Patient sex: M
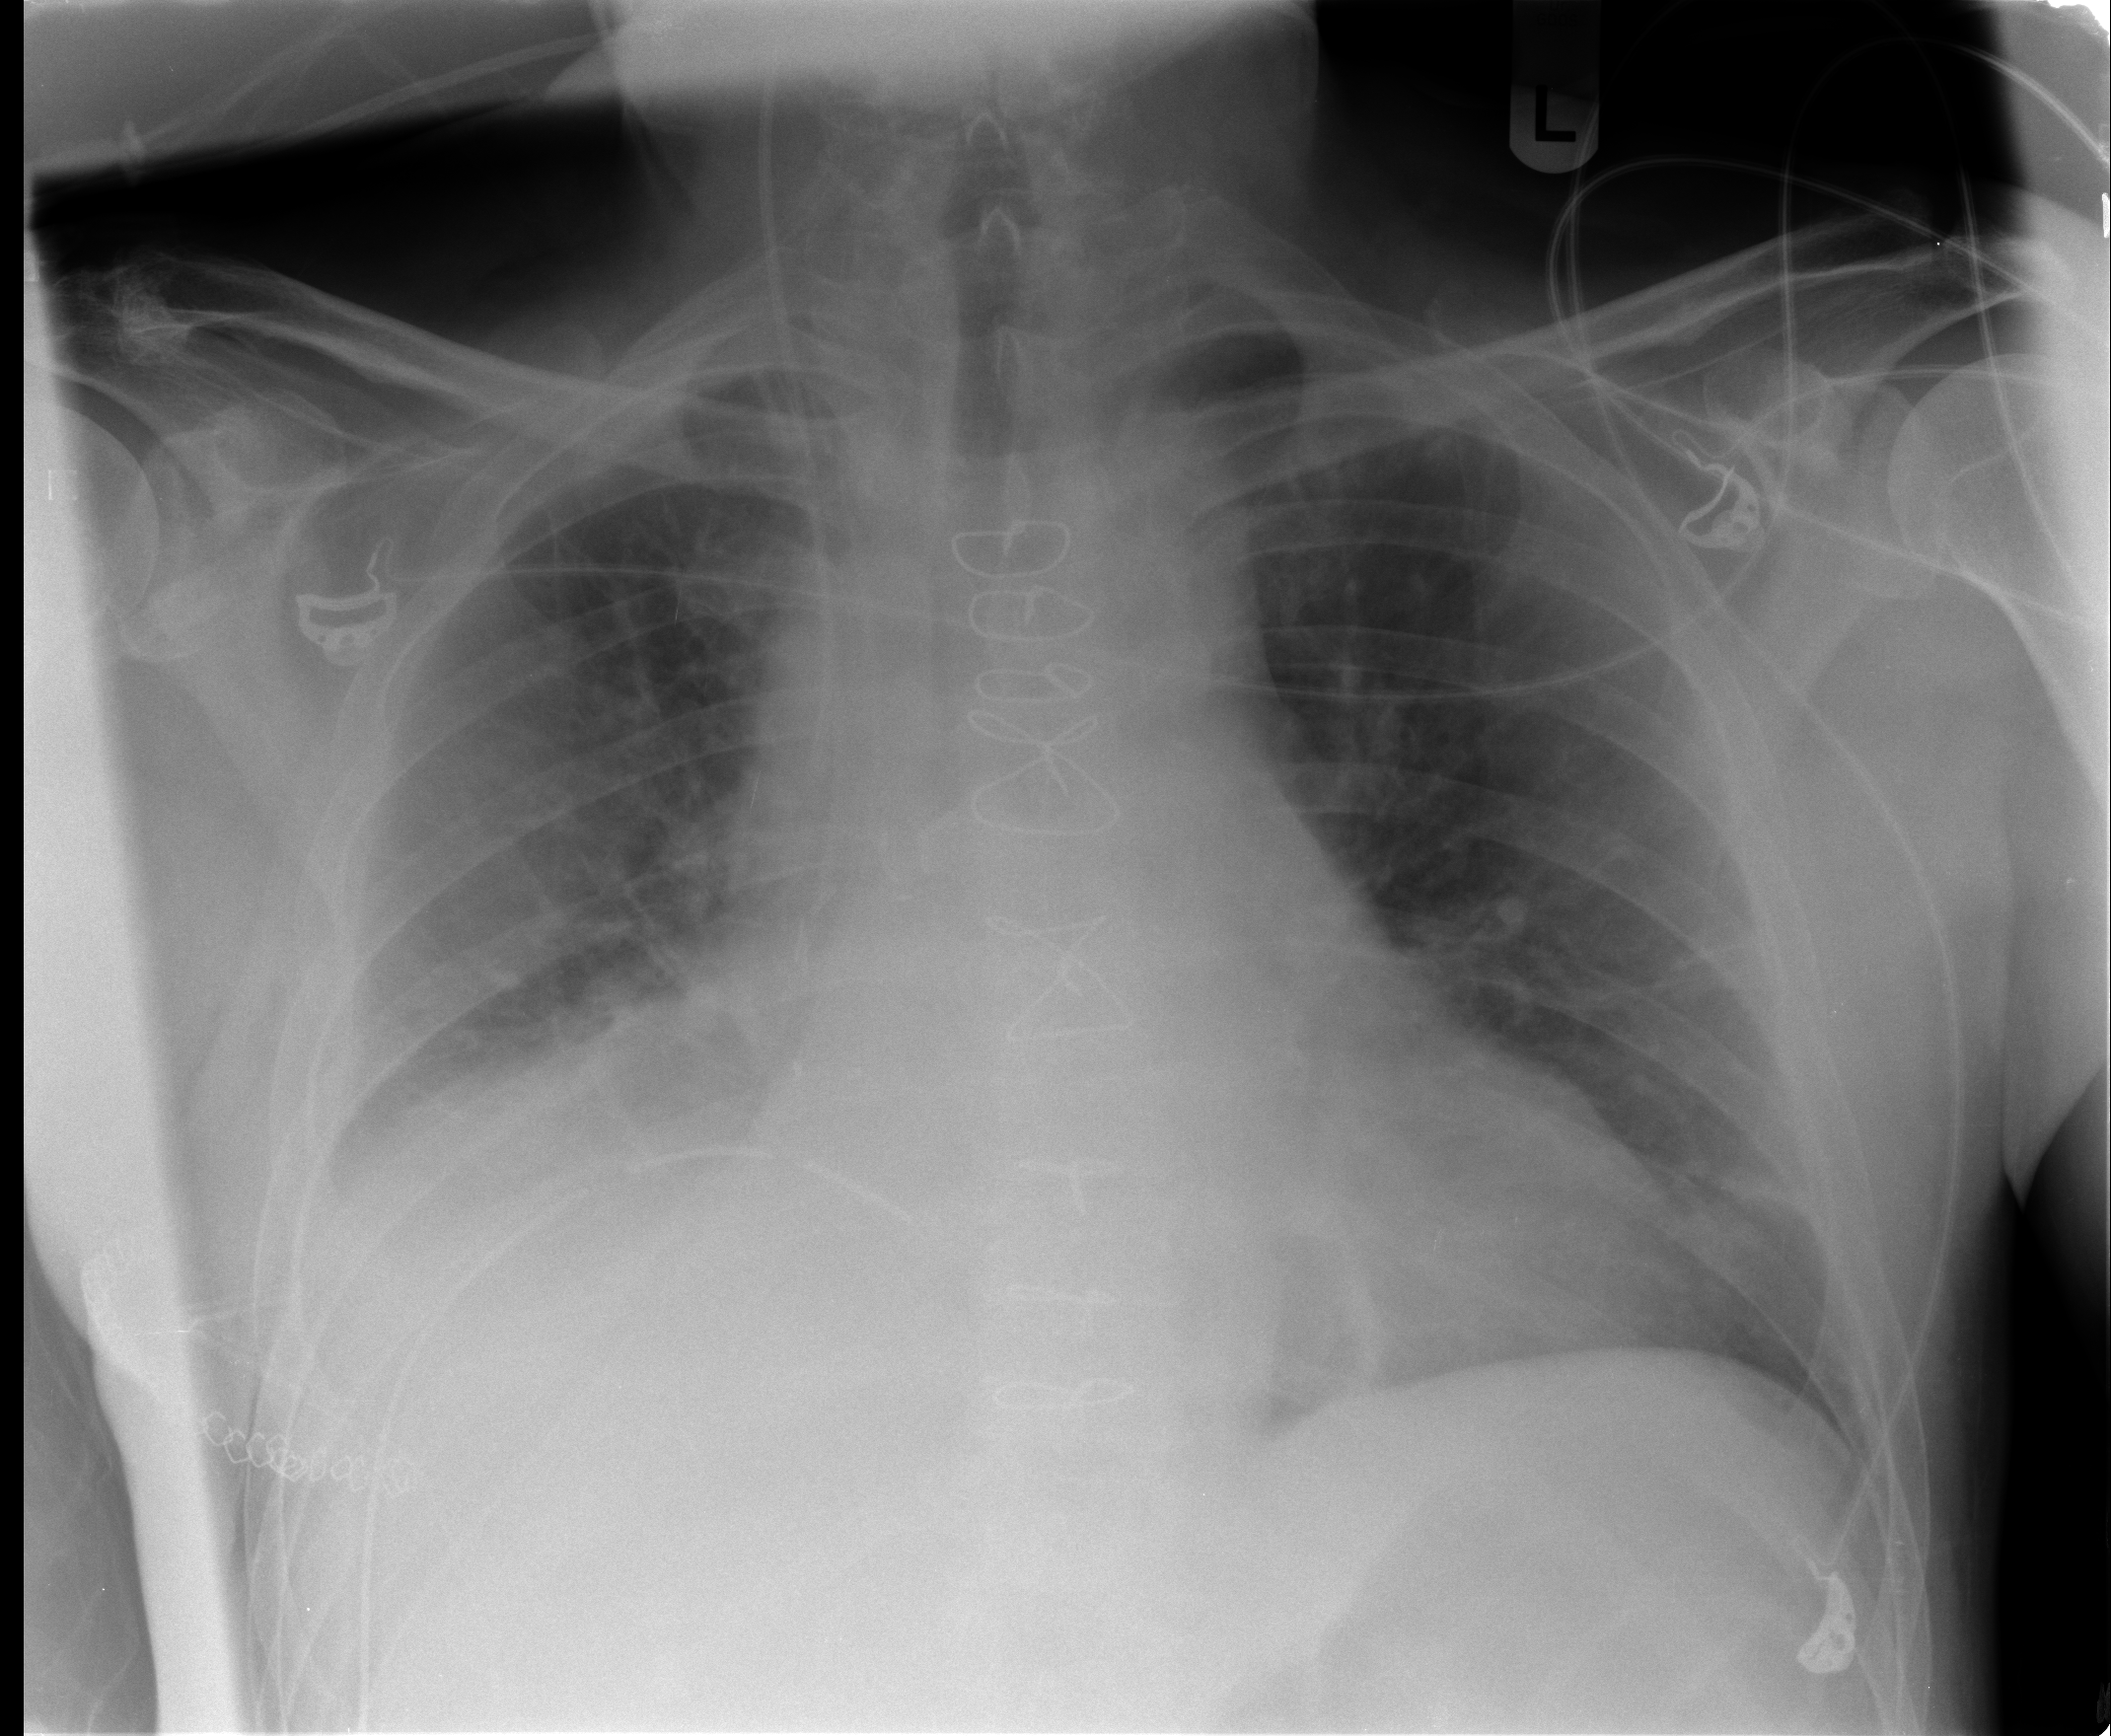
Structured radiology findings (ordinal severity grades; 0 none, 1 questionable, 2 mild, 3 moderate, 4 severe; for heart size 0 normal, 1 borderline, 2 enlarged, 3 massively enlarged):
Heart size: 0
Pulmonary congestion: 0
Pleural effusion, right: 2
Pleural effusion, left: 0
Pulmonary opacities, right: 0
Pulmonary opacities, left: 0
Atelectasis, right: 2
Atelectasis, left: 2